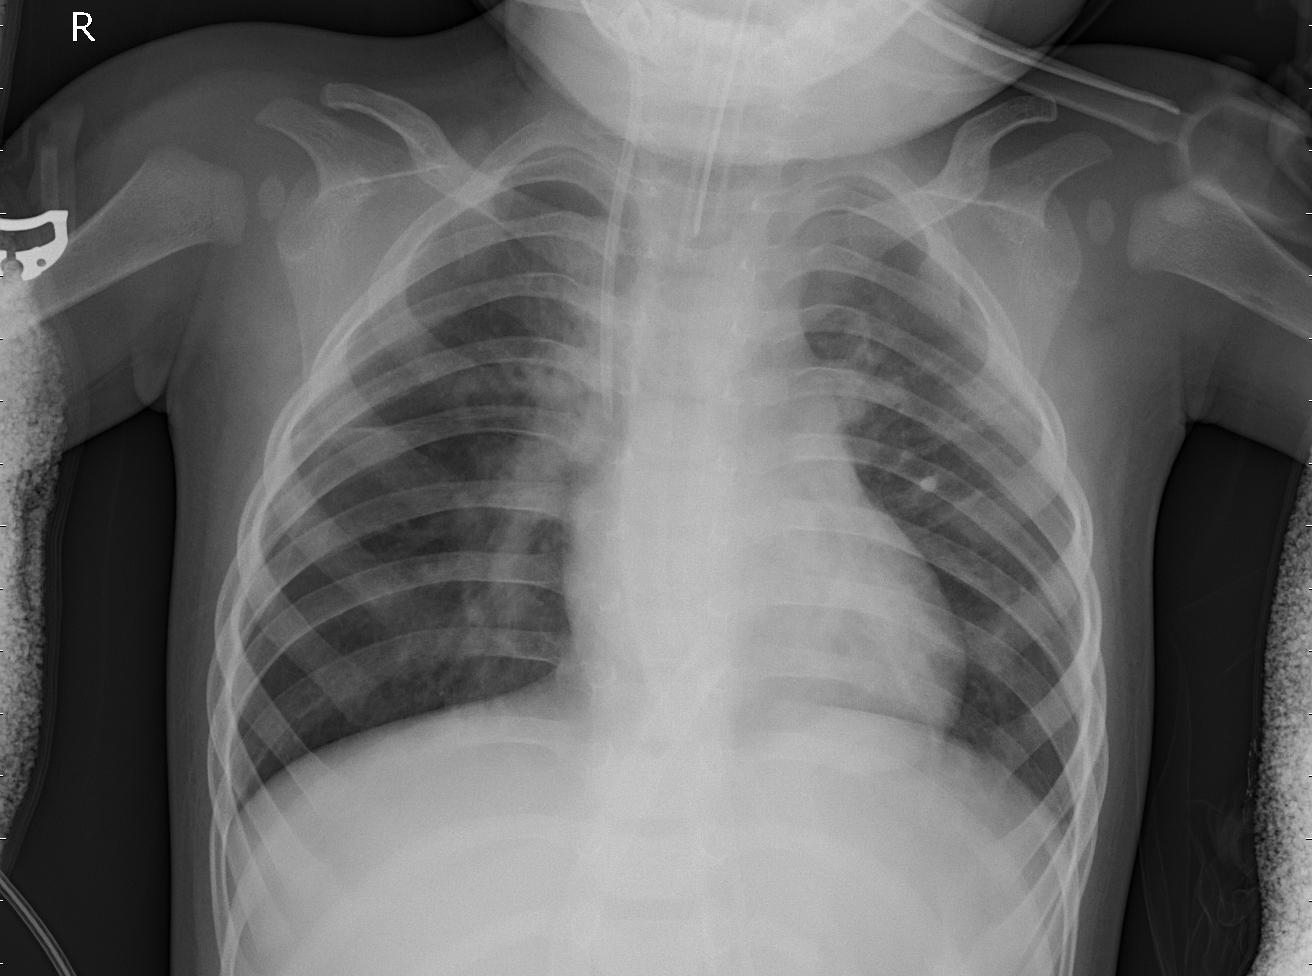
Diagnosis: PNEUMONIA